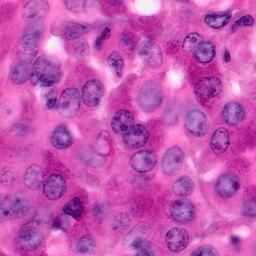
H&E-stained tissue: Pancreatic